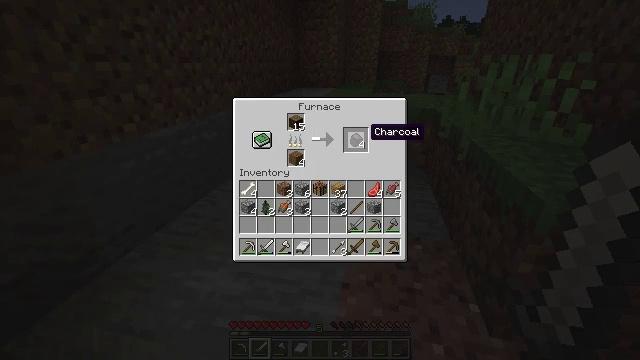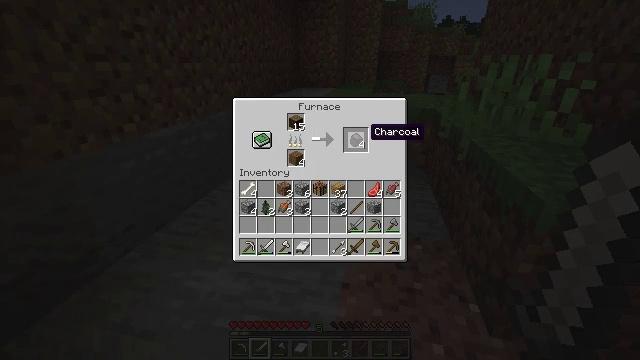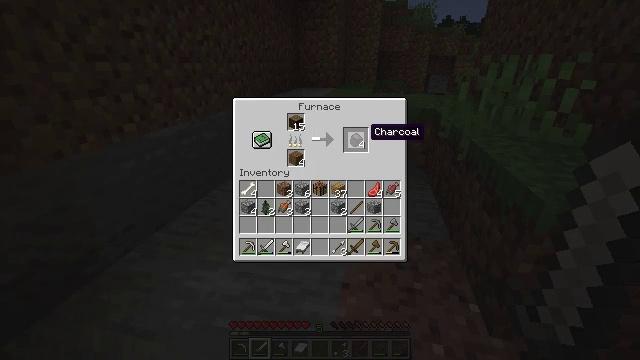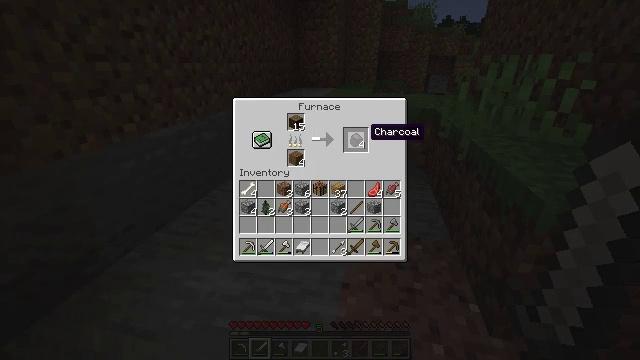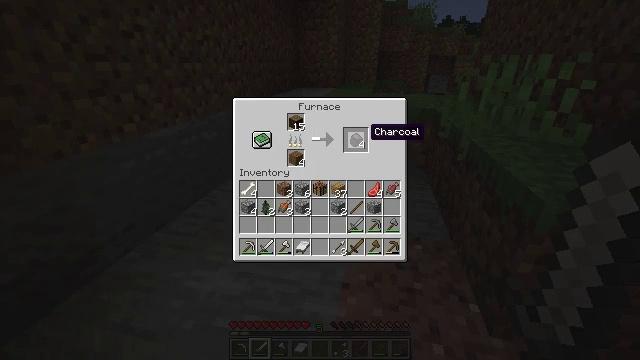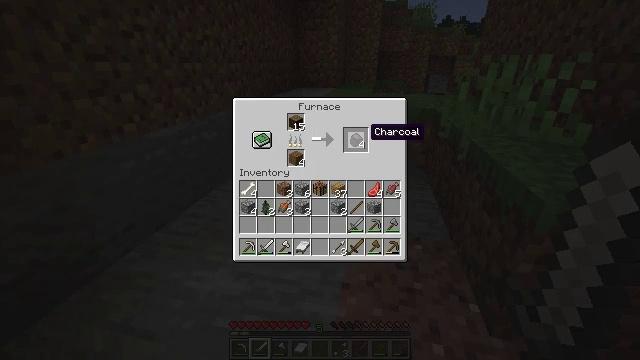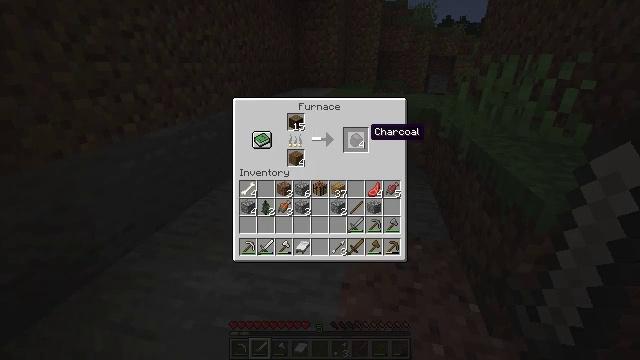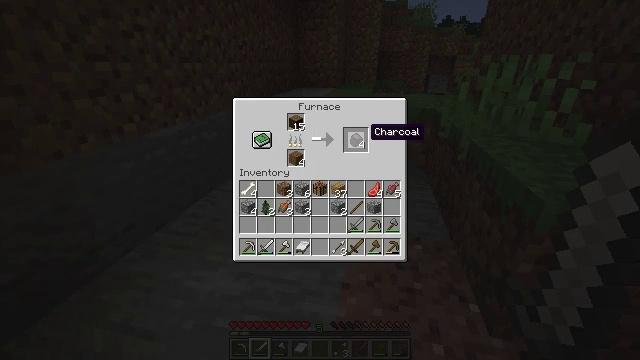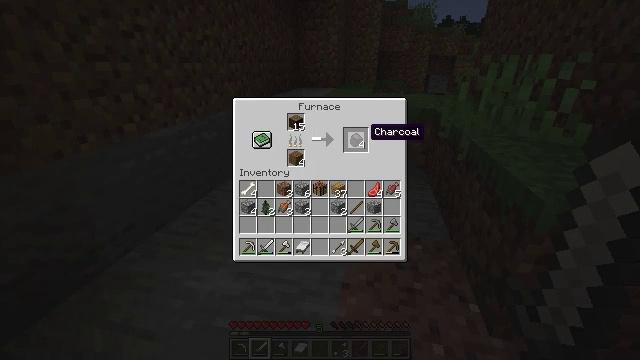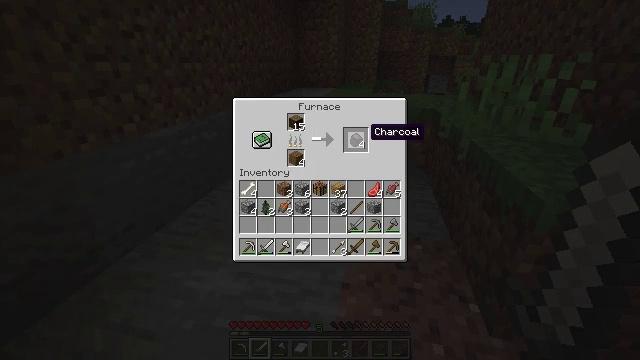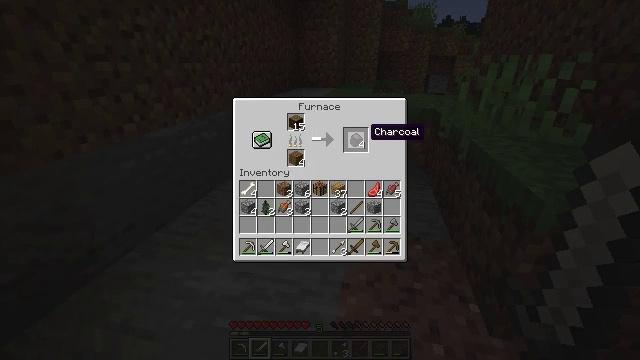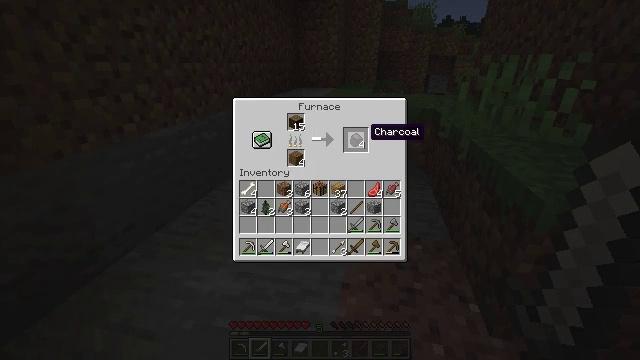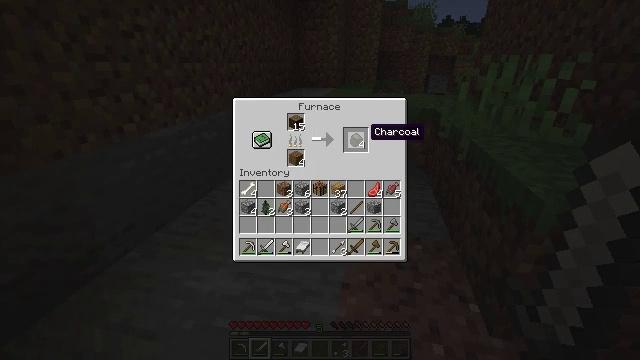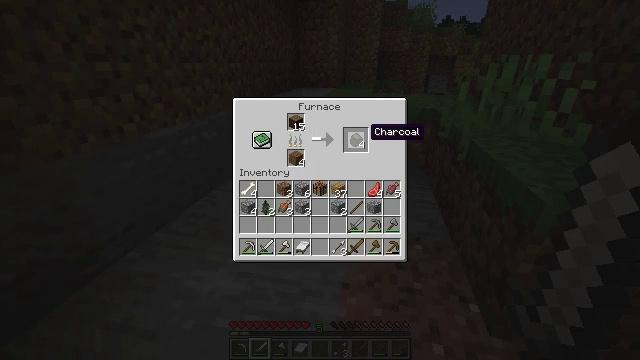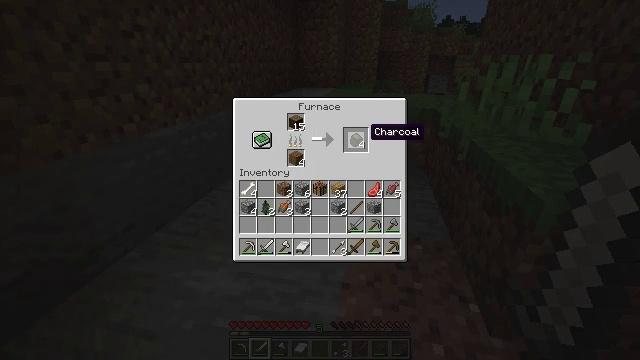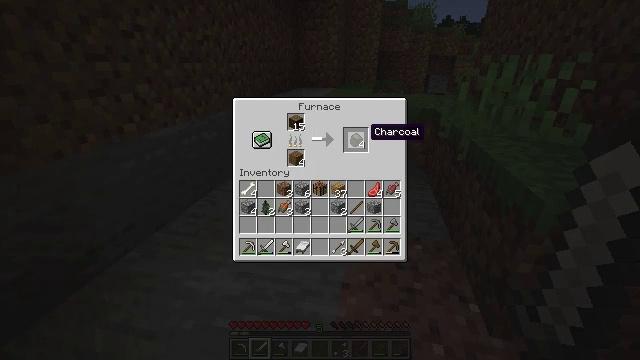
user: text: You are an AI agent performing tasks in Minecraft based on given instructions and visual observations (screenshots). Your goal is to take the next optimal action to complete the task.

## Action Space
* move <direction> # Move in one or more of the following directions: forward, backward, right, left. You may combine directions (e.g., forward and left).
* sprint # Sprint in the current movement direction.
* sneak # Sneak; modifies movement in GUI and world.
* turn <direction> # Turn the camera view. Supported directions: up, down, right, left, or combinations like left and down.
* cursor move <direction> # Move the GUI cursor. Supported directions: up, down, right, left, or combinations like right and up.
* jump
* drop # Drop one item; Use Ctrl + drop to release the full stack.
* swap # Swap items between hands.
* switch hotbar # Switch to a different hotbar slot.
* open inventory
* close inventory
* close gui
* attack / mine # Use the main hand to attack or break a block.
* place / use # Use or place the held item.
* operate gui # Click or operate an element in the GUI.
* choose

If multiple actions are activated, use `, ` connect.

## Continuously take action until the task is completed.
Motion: motion action
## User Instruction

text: Craft charcoal by smelting logs in a furnace.
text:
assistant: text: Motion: no_op
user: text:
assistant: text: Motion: no_op
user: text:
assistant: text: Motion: no_op
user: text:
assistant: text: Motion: no_op
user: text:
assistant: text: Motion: no_op
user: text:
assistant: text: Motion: no_op
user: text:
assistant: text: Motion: no_op
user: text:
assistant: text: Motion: no_op
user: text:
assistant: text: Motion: no_op
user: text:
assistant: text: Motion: no_op
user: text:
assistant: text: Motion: no_op
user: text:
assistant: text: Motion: no_op
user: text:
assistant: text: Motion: no_op
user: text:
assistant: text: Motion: no_op
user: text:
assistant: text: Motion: no_op
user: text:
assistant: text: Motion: no_op
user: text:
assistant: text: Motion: no_op
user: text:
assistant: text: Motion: no_op
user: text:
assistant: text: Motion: no_op
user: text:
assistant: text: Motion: no_op
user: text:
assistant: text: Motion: no_op
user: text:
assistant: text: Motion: no_op
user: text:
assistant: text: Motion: no_op
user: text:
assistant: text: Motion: no_op
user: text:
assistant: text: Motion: no_op
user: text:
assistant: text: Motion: no_op
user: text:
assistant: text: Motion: no_op
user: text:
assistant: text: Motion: no_op
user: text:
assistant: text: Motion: no_op
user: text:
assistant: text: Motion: no_op